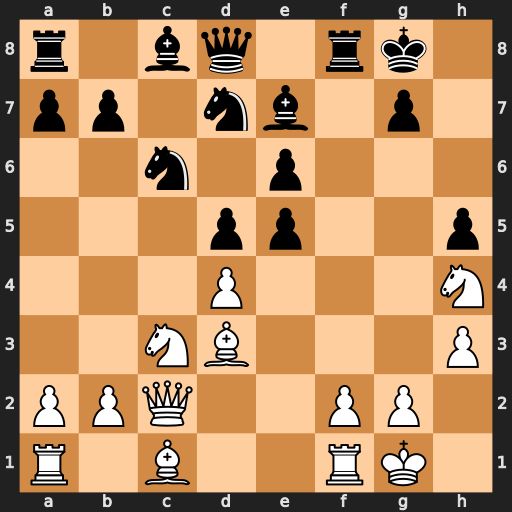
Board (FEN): r1bq1rk1/pp1nb1p1/2n1p3/3pp2p/3P3N/2NB3P/PPQ2PP1/R1B2RK1
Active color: w
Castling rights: -
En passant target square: -
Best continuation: Bh7+ Kh8 Ng6+ Kxh7 Nxf8+